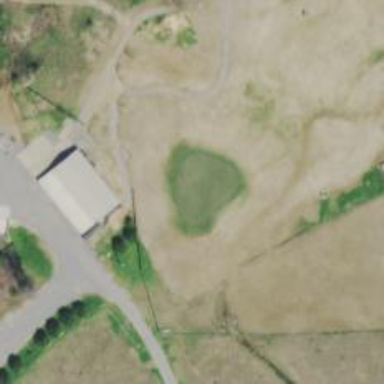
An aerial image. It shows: Golf hole.